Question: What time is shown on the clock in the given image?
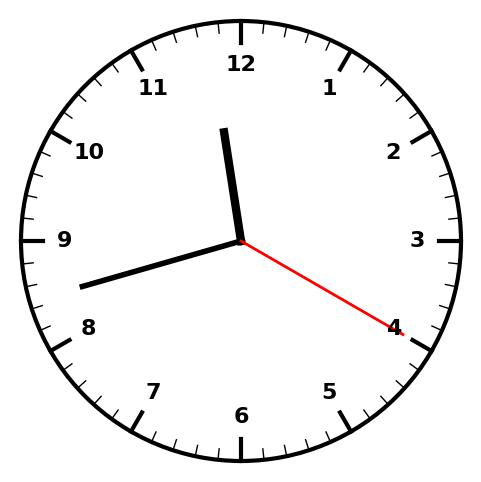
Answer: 11:42:20